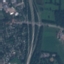
Land use / land cover: Highway